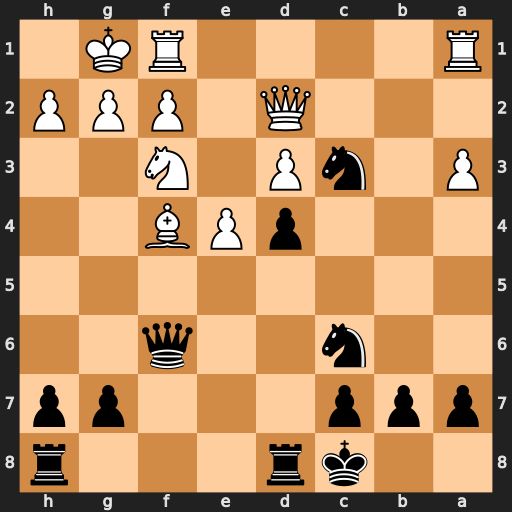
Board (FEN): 2kr3r/ppp3pp/2n2q2/8/3pPB2/P1nP1N2/3Q1PPP/R4RK1
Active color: b
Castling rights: -
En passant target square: -
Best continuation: Qxf4 Qxf4 Ne2+ Kh1 Nxf4